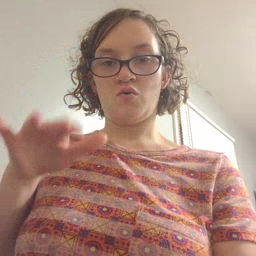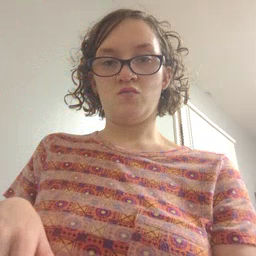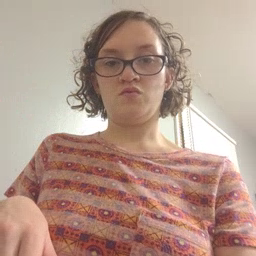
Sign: snow